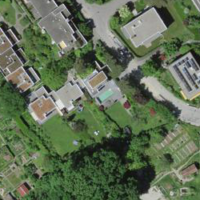
EUNIS habitat code: 55
Species observed at this site:
Carpinus betulus